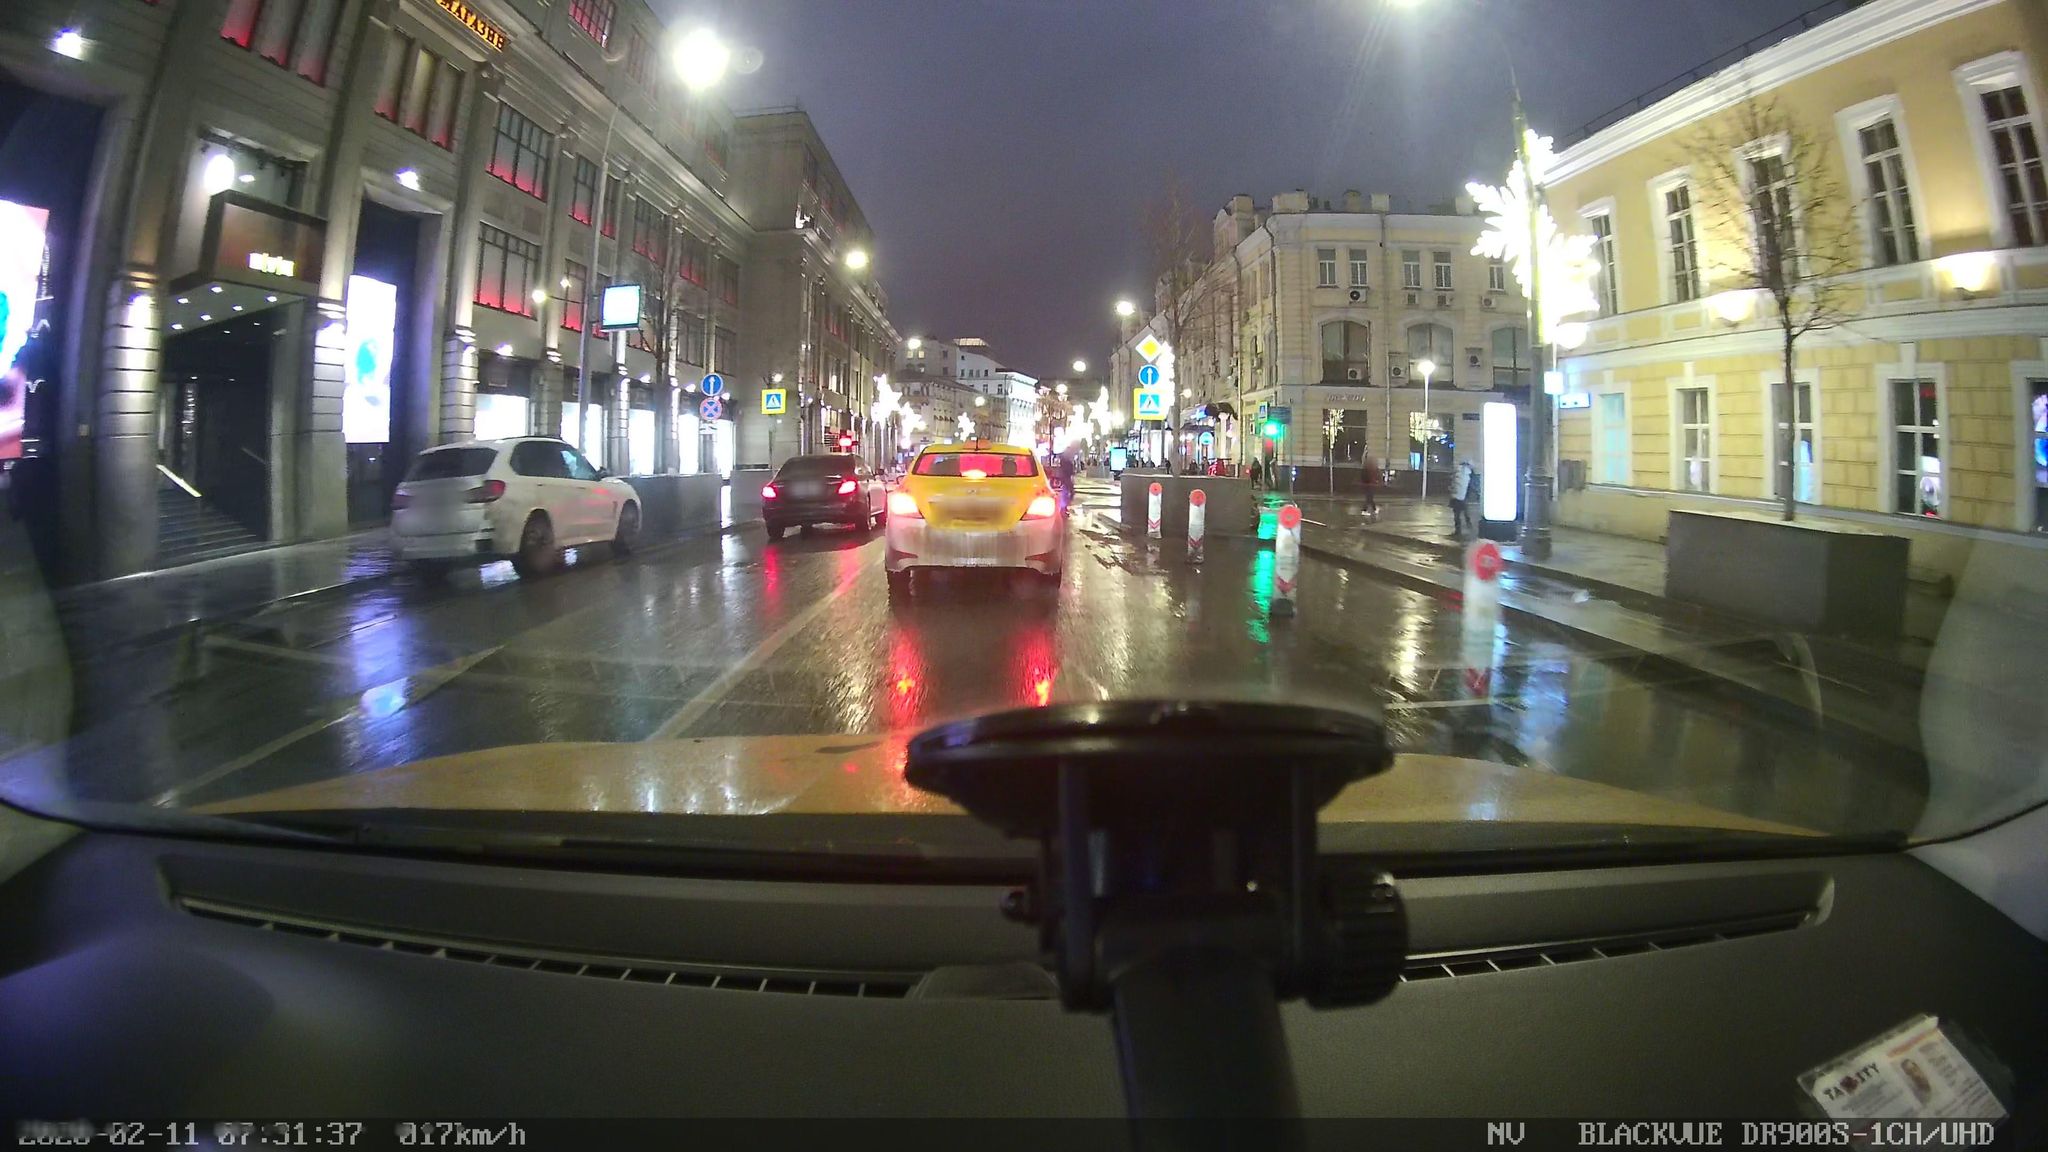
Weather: clear
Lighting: night
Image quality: slightly poor
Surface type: driving surface
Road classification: footway
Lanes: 2
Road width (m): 3.5
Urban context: urban centre
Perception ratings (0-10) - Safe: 4.3, Lively: 8.98, Beautiful: 2.54, Boring: 0.63, Depressing: 5.57, Wealthy: 4.14